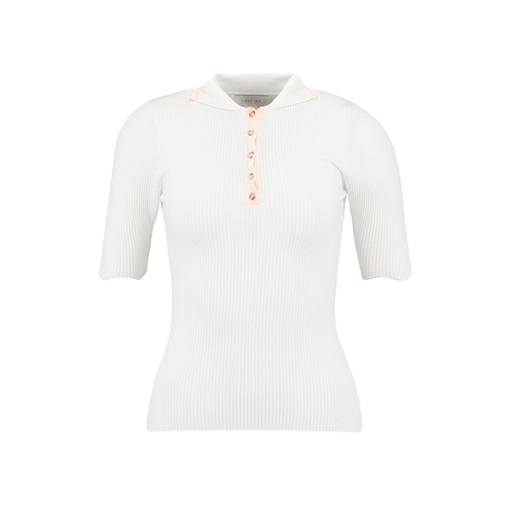
skinny-fit polo shirt, skinny-fit stretch polo shirt, white henley long-sleeved ribbed-jersey top, white background